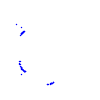
Particle: proton